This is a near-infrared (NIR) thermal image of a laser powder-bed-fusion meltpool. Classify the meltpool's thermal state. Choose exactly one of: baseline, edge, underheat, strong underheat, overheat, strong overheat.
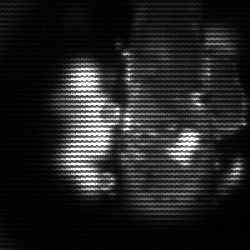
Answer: strong underheat